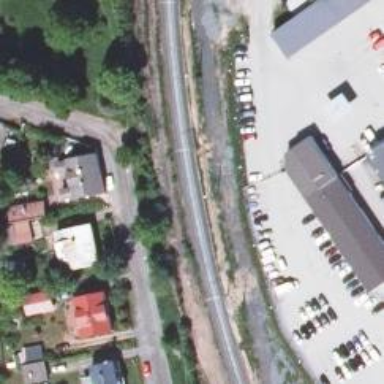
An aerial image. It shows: Railway track with continuous electrified contact line.